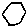
Label: hexagon